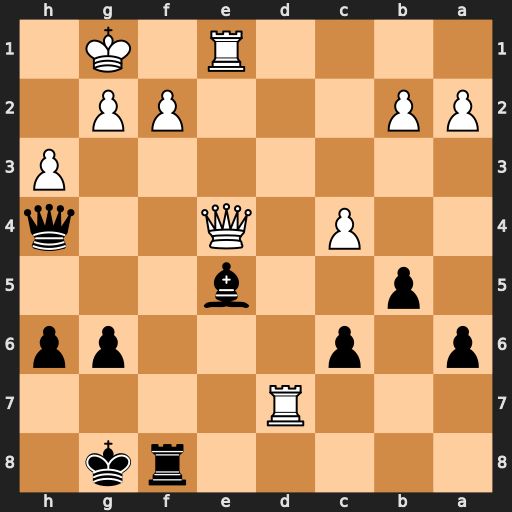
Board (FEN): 5rk1/3R4/p1p3pp/1p2b3/2P1Q2q/7P/PP3PP1/4R1K1
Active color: b
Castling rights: -
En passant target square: -
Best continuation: Qxf2+ Kh1 Qf1+ Rxf1 Rxf1#